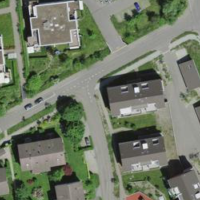
EUNIS habitat code: 25
Species observed at this site:
Euphorbia cyparissias